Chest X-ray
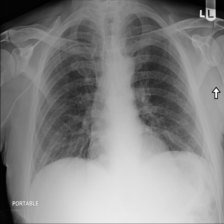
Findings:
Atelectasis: negative
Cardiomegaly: negative
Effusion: negative
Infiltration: negative
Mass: negative
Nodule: negative
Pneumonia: negative
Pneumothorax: negative
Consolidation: negative
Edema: negative
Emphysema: negative
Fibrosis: negative
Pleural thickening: negative
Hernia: negative